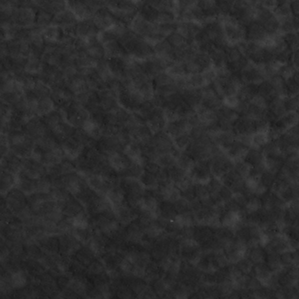
Label: non_frost